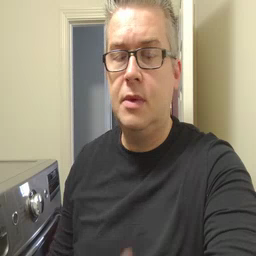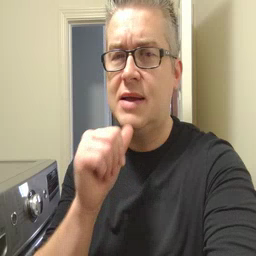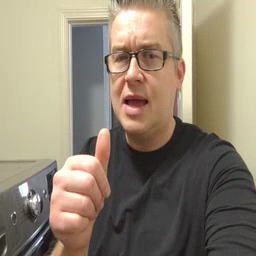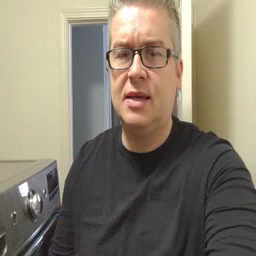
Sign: not